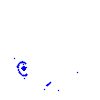
Particle: pion